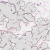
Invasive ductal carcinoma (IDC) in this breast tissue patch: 0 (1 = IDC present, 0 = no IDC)